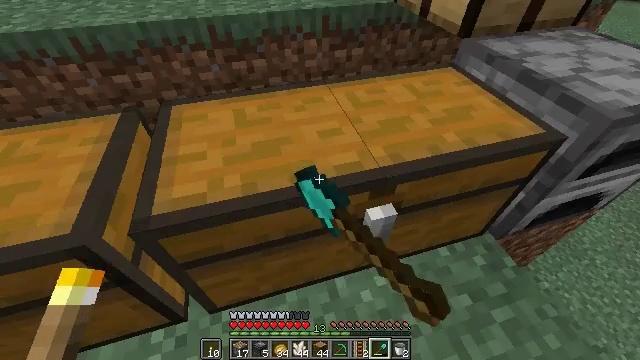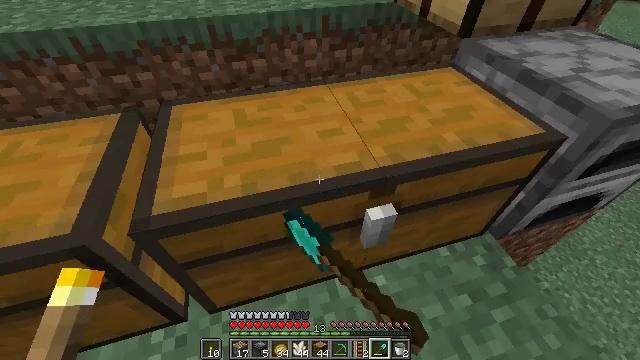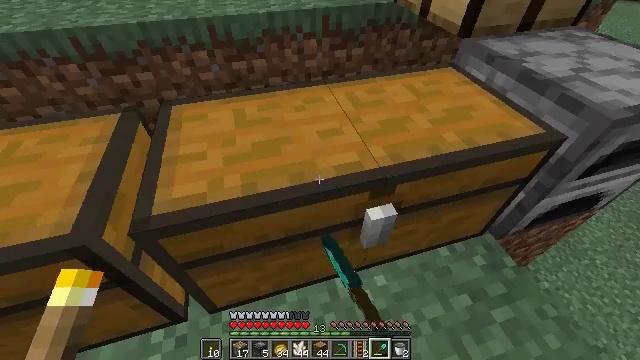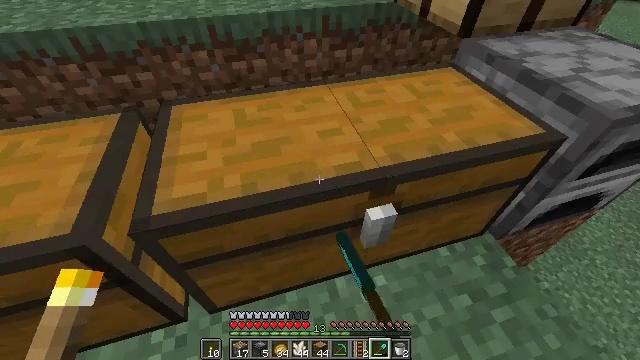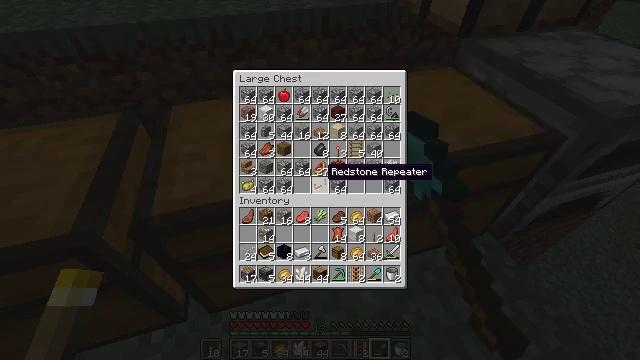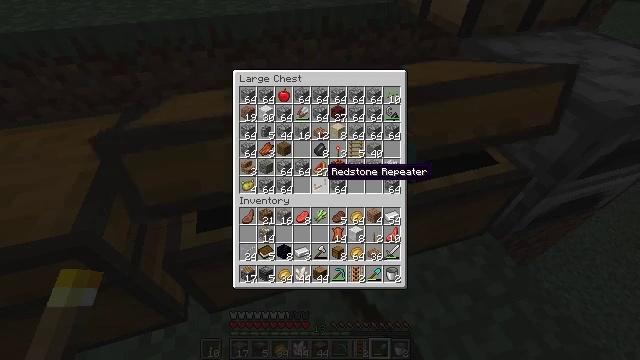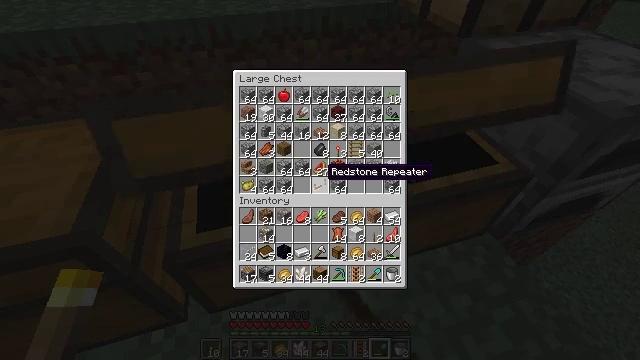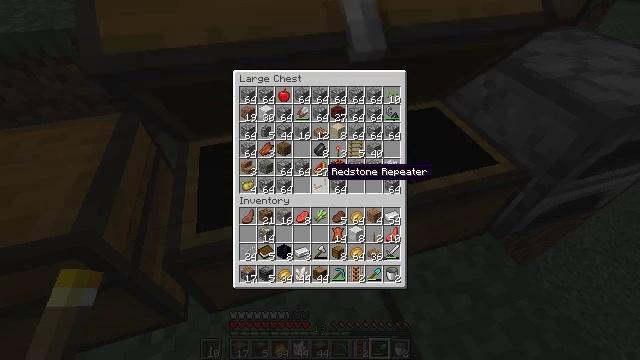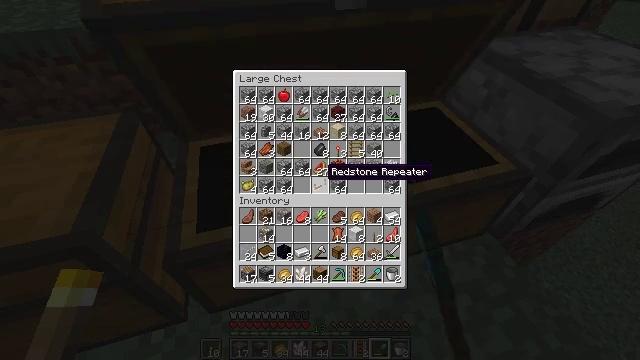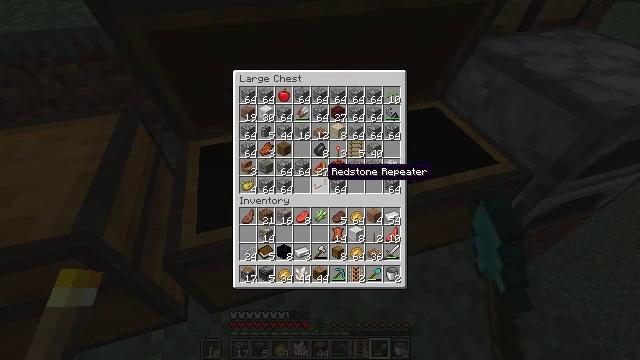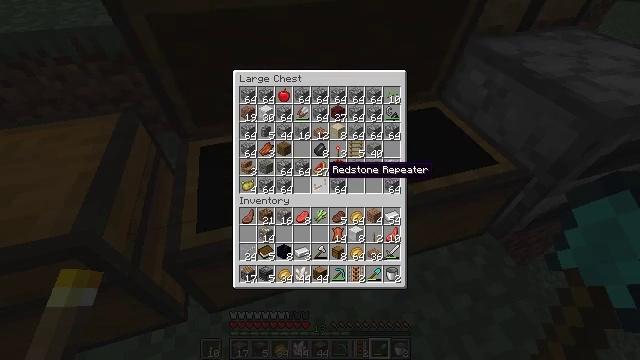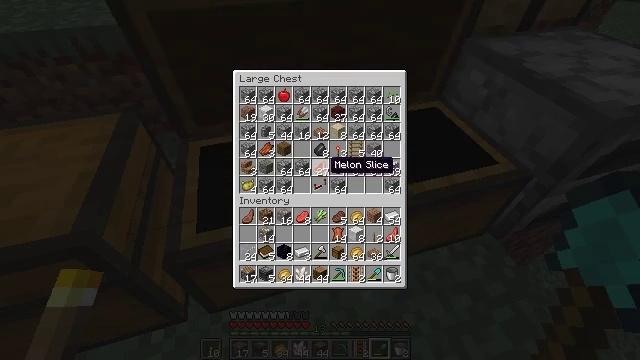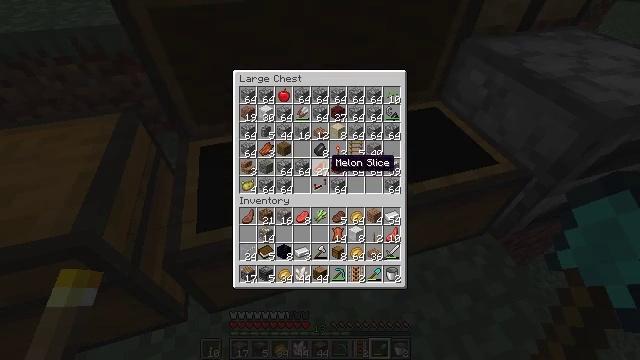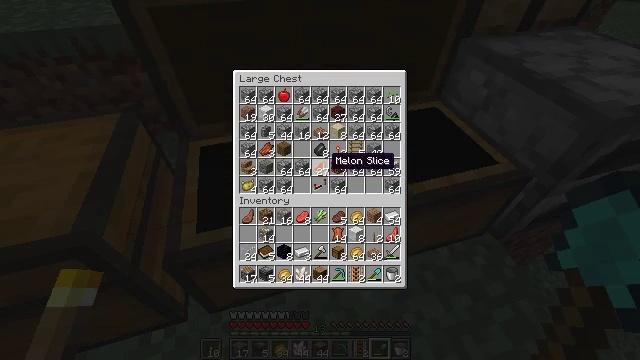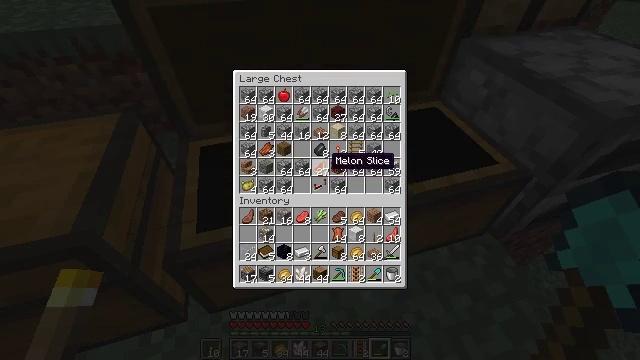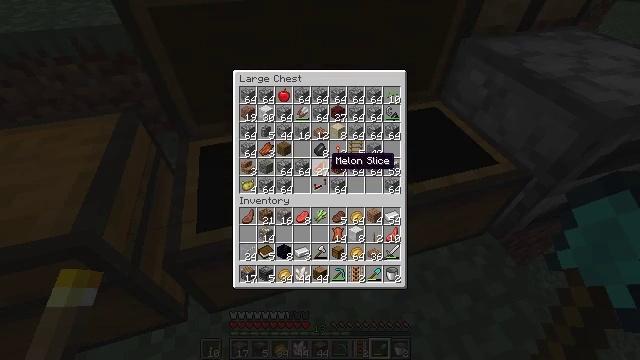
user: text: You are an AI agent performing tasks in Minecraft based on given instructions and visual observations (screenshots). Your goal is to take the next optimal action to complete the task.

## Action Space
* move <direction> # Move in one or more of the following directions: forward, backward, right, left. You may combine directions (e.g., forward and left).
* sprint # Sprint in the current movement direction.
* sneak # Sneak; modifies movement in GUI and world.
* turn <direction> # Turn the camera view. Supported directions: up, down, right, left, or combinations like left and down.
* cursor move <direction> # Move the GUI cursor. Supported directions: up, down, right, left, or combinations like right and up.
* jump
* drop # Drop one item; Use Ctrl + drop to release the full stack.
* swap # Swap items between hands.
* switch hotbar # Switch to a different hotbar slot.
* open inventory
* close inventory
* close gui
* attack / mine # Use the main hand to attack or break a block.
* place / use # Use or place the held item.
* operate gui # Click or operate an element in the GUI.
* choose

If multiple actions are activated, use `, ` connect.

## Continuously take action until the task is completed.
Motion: motion action
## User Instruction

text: Convert obsidian, diamonds, and a book into an enchanting table.
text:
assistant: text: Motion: use / place
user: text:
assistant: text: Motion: use / place
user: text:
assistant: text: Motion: use / place
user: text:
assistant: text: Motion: open gui
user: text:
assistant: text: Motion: no_op
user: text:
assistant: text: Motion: no_op
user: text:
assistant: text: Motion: no_op
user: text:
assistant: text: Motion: no_op
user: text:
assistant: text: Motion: no_op
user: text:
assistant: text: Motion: no_op
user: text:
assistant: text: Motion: no_op
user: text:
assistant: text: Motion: no_op
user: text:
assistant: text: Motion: no_op
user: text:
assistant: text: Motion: no_op
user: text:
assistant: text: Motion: no_op
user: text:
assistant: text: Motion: no_op
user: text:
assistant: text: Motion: no_op
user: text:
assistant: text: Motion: no_op
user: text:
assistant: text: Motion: no_op
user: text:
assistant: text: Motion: no_op
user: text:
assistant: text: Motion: no_op
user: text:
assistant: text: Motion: no_op
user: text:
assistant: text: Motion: close gui
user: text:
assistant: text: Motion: no_op
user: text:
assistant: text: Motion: no_op
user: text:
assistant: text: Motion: turn left
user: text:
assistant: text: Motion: turn left
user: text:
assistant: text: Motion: turn left and up
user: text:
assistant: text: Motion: turn left and up
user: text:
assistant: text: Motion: turn left and up